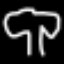
Label: mushroom